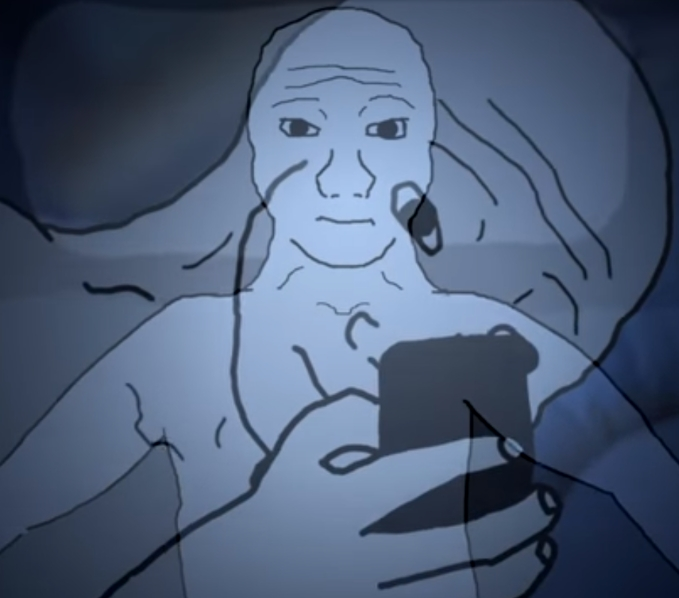
Label: 5_Wojak_with_Background